Interaction volume radius: 5 \u00c5
Interaction volume height: 35 \u00c5
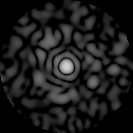
Disorder parameter: 0.8369